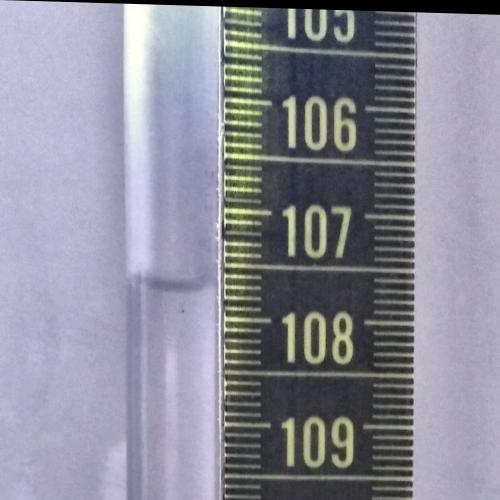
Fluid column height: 107.7 cm